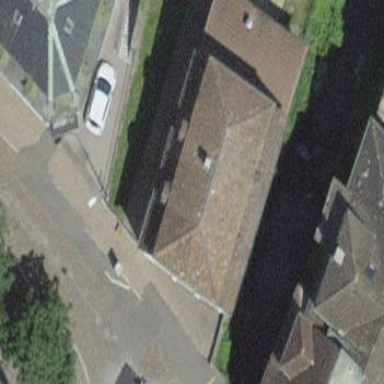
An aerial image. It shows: Building with tiled roof.